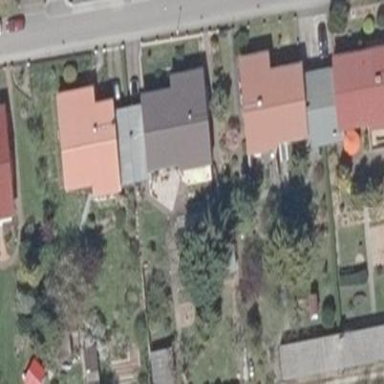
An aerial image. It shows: Residential building.